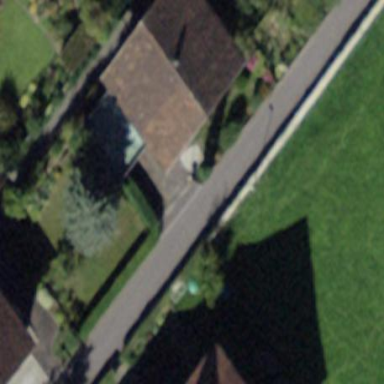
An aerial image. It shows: Gabled roofed house.